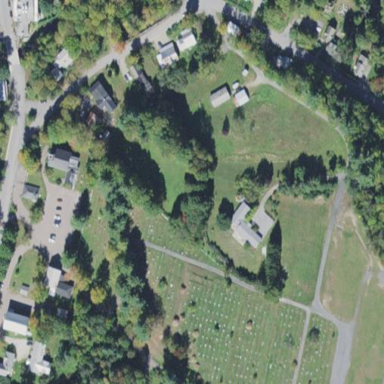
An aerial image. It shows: Cemetery.